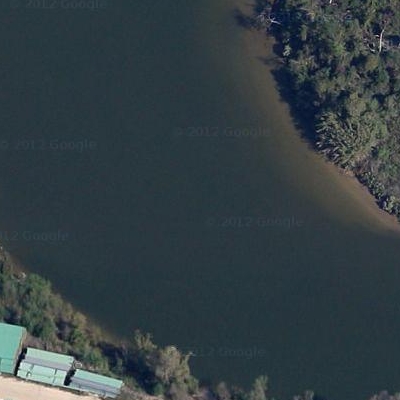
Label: dRiverLake